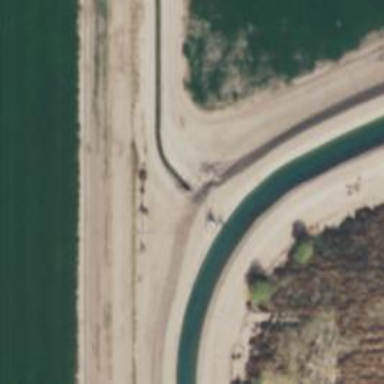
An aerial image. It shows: Irrigation canal used for providing water to the land.